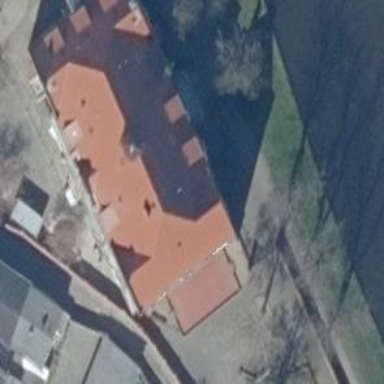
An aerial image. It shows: School building.